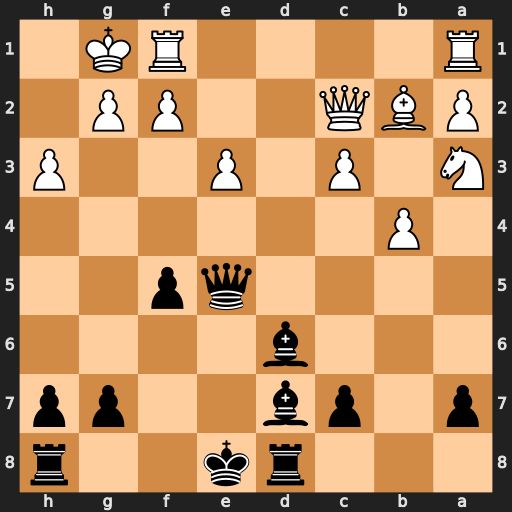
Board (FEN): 3rk2r/p1pb2pp/3b4/4qp2/1P6/N1P1P2P/PBQ2PP1/R4RK1
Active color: b
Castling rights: k
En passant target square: -
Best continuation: Qh2#